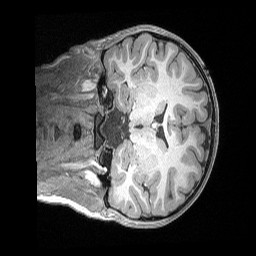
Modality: T1w
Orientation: coronal
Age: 11
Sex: female
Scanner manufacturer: siemens
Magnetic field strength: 3 T
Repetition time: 2.53 s
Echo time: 0.00164 s